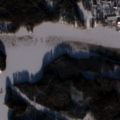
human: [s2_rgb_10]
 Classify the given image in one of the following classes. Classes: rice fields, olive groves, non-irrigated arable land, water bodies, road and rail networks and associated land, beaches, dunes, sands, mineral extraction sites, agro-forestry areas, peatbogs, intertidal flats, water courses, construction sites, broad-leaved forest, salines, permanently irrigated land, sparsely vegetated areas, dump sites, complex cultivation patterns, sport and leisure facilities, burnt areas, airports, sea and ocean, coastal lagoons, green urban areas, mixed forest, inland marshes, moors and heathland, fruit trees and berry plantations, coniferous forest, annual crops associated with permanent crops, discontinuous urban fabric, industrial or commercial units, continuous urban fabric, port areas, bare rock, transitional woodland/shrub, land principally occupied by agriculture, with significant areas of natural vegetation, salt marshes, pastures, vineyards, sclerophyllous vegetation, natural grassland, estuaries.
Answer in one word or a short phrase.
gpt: discontinuous urban fabric, industrial or commercial units, coniferous forest, mixed forest, water bodies